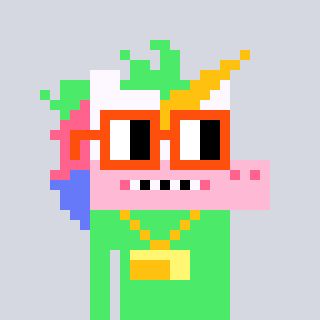
a pixel art character with square orange glasses, a unicorn-shaped head and a teal-colored body on a cool background